Interaction volume radius: 5 \u00c5
Interaction volume height: 40 \u00c5
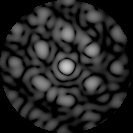
Disorder parameter: 0.408